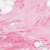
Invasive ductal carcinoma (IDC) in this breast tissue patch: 0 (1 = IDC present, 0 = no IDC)